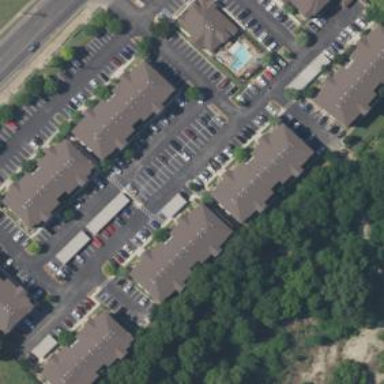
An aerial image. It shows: Parking space is available.